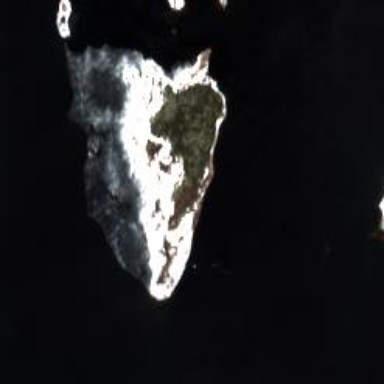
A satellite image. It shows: Island in natural setting.